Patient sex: M
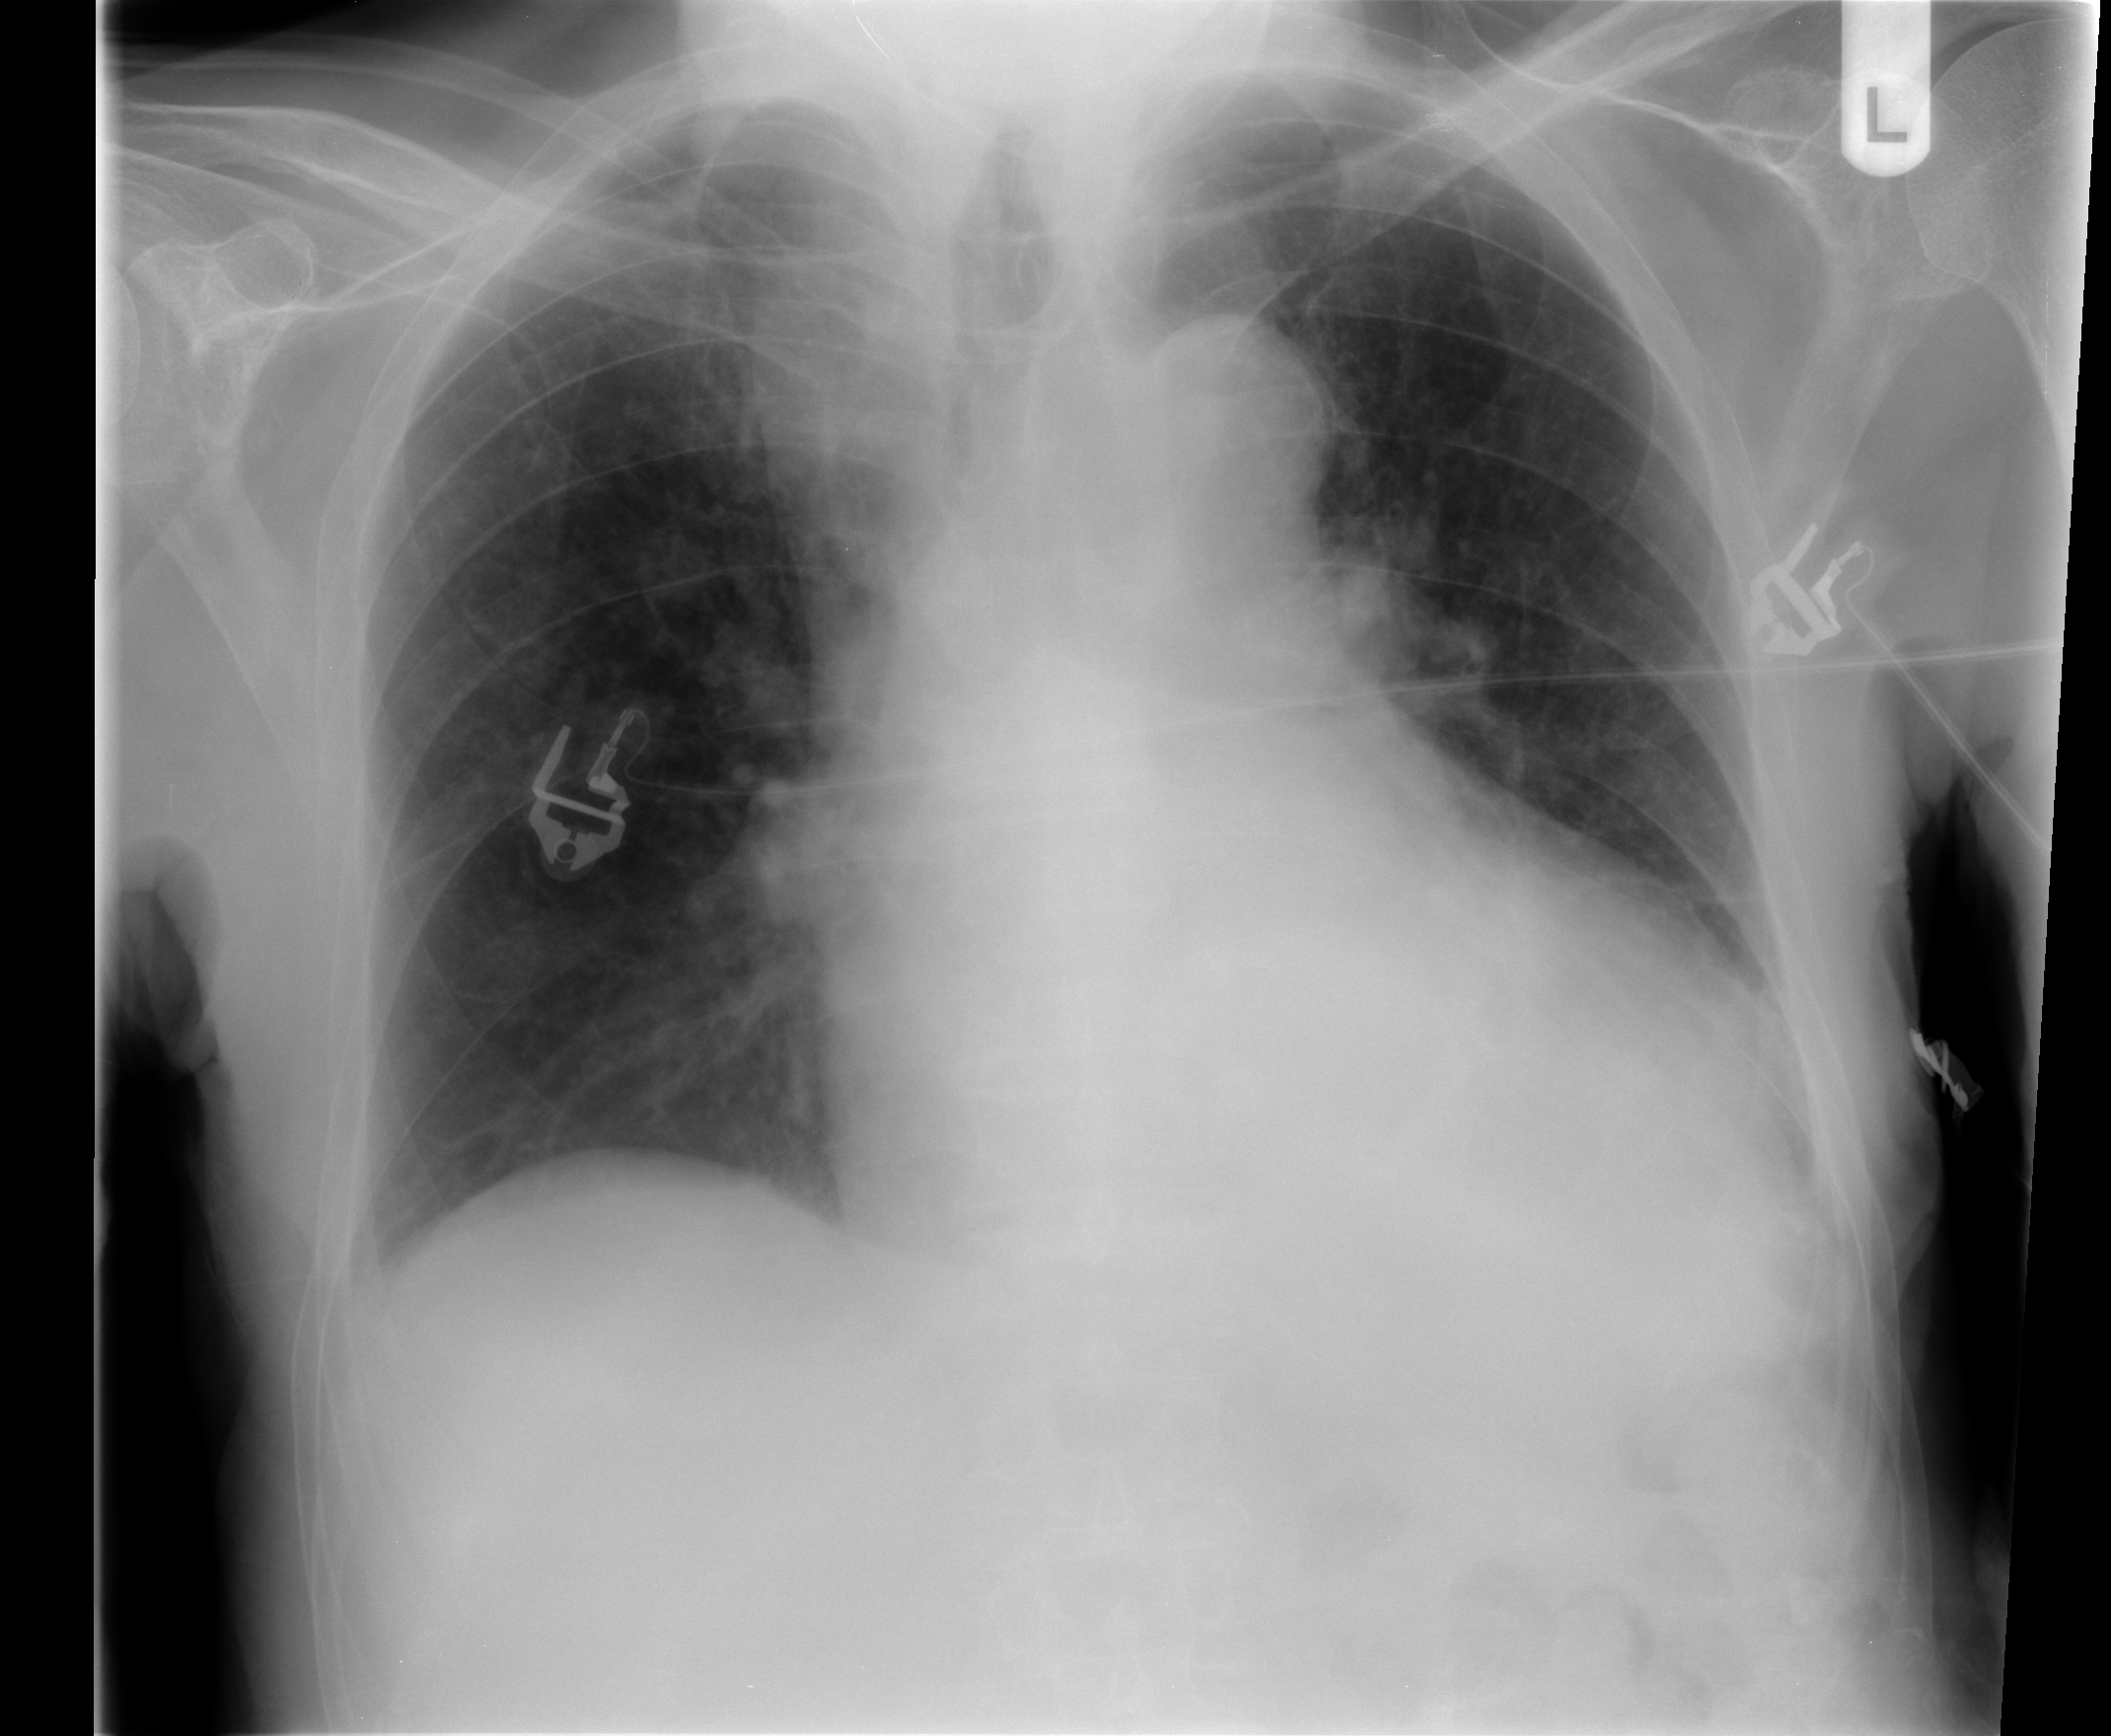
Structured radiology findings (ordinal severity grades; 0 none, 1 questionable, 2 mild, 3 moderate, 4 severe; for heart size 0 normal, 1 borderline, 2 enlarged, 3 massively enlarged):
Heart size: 3
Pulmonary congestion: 0
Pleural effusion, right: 0
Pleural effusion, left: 0
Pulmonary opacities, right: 0
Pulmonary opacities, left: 0
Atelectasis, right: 0
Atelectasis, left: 1